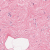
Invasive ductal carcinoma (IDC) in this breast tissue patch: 0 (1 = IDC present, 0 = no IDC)